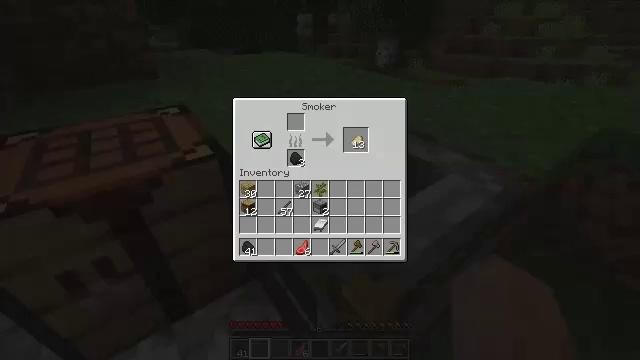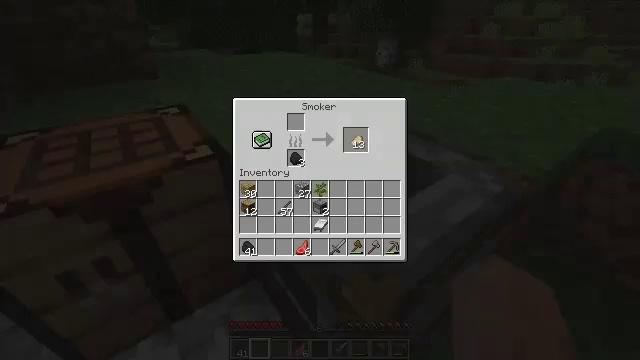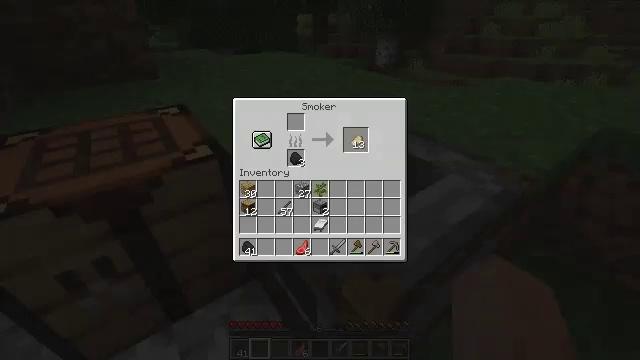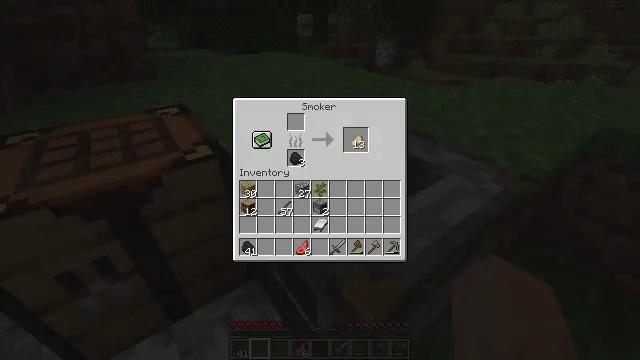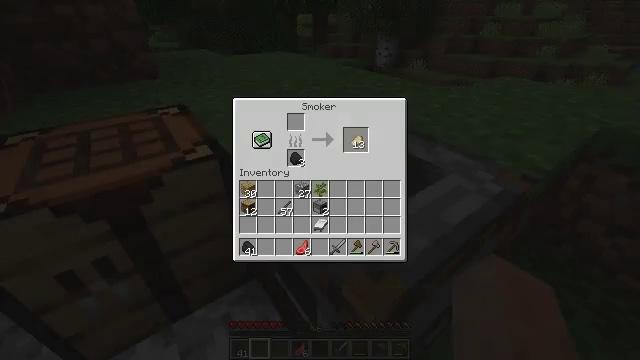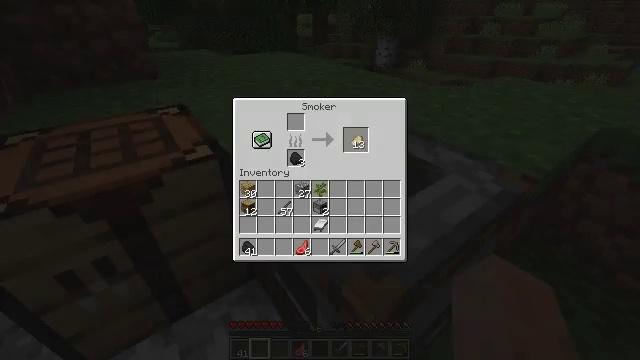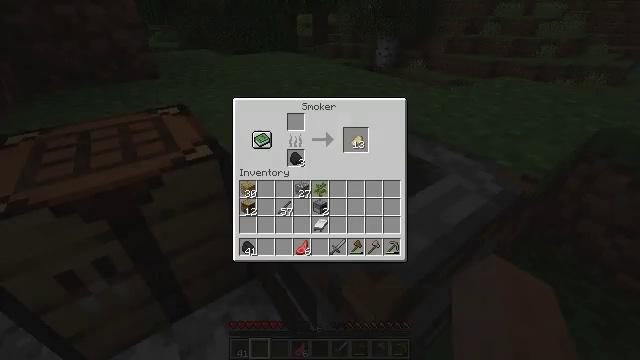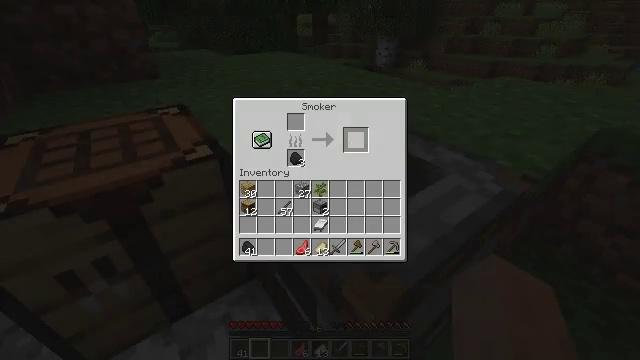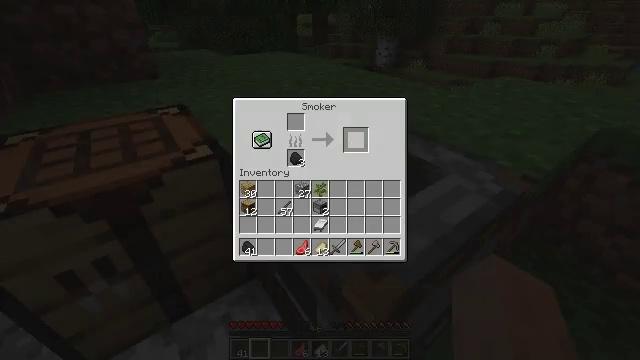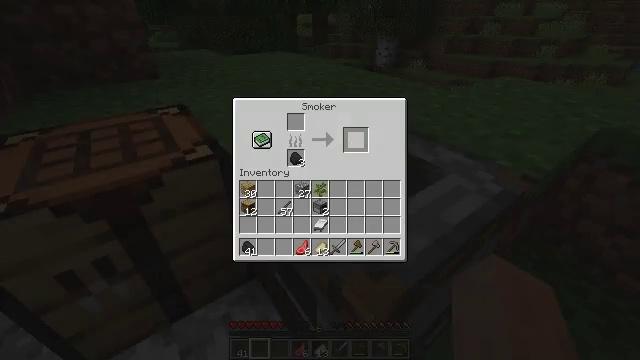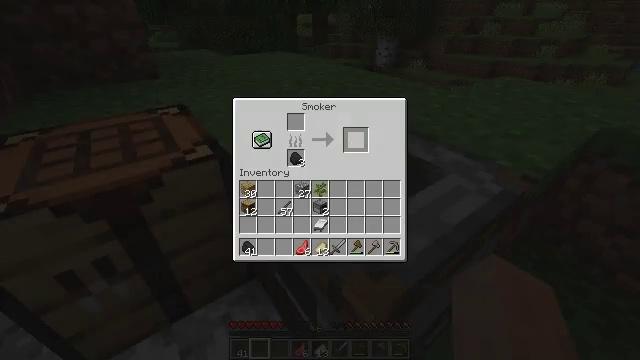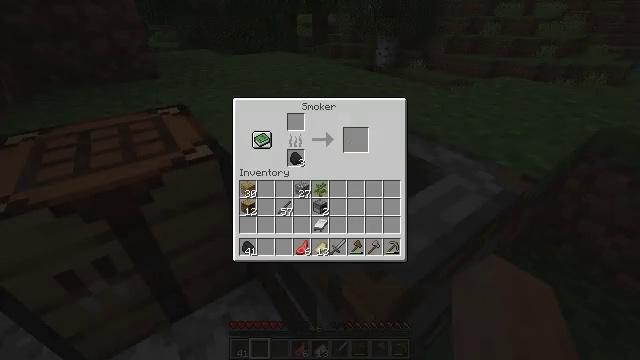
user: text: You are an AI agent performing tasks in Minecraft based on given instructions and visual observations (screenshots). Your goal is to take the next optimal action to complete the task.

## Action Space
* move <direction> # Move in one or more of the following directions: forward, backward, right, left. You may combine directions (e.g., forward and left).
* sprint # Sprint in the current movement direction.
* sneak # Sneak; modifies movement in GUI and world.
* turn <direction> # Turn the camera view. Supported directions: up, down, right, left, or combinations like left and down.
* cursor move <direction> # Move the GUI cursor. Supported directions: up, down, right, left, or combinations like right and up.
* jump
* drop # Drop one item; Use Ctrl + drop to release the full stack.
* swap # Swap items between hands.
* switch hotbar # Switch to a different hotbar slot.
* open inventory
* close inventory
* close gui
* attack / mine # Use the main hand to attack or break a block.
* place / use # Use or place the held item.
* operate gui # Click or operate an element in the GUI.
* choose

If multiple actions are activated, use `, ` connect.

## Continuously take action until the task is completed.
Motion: motion action
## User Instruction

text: Heat raw porkchop in a furnace to craft cooked porkchop.
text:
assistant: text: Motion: cursor move right
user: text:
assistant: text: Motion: no_op
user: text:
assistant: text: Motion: no_op
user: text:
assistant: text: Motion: sneak
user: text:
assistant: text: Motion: sneak
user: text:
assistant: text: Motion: sneak
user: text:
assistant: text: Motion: sneak, operate gui
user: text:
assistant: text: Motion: sneak, operate gui
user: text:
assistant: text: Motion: sneak, operate gui
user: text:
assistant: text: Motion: sneak
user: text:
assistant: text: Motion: sneak, cursor move left
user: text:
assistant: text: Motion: sneak